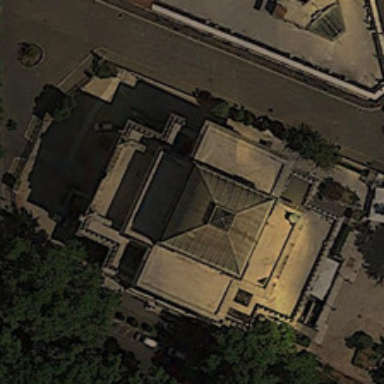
A church is near a road and several green trees .